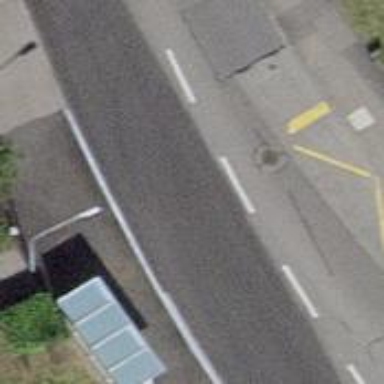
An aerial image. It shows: Public transport stop position.